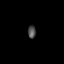
Tissue: prostate
Cell type: T cells
Senescence score: 0.344
Nuclear area (px): 97
Mean DAPI intensity: 80.392